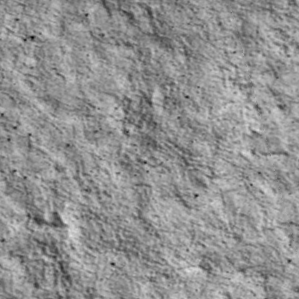
Label: non_frost